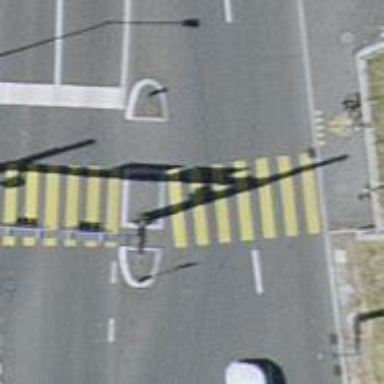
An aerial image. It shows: Kerb barrier.